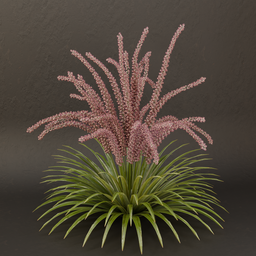
Label: nature